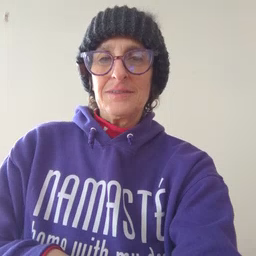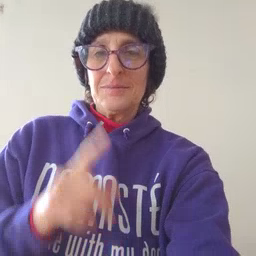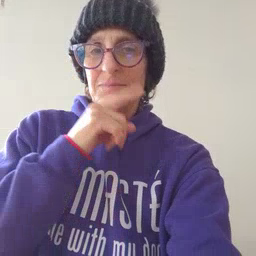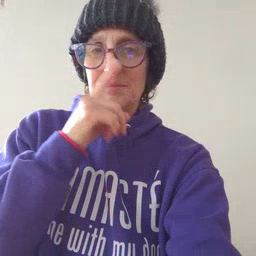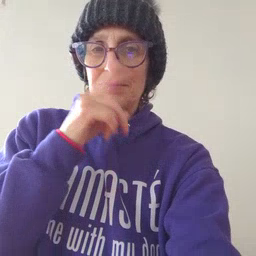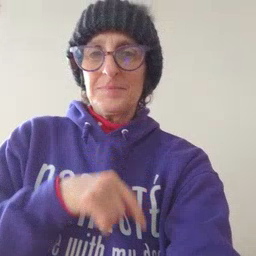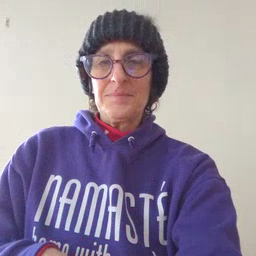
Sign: mouse